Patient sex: M
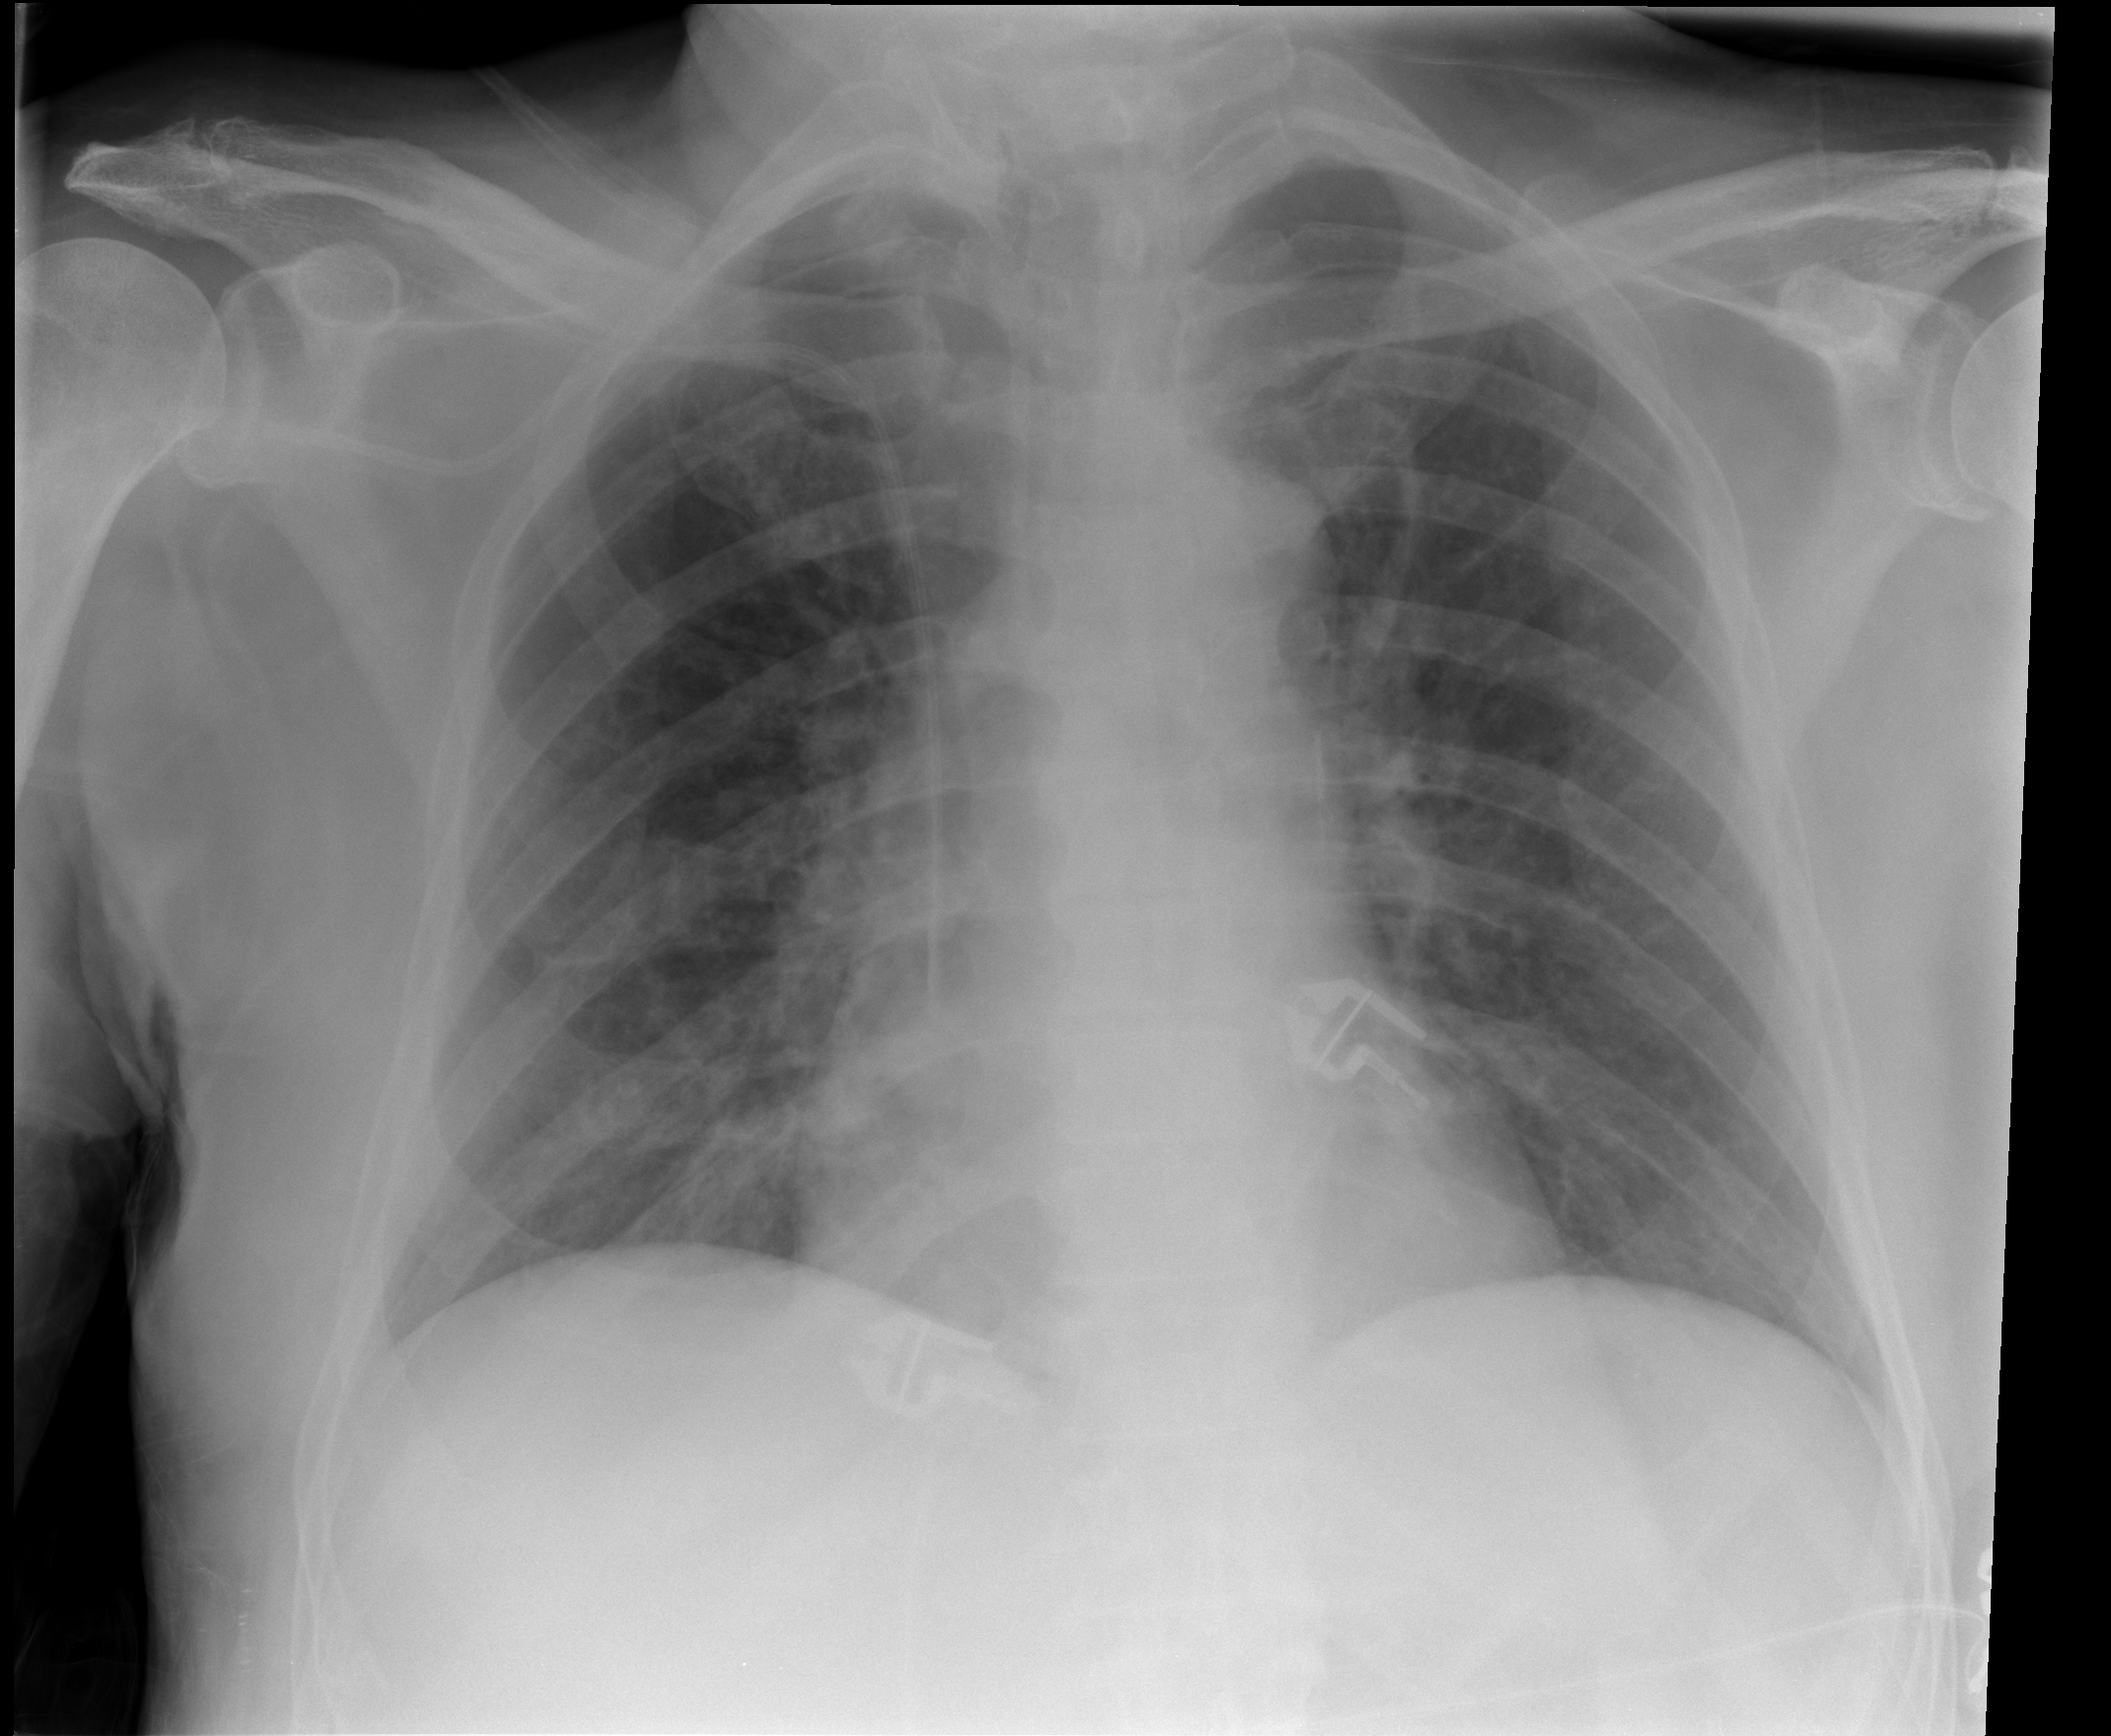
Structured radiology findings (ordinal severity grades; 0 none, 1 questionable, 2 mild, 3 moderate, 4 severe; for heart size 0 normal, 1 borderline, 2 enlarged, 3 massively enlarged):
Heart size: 1
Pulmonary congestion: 0
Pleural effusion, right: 0
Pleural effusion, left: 0
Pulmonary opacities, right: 1
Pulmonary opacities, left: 0
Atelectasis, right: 2
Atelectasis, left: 0